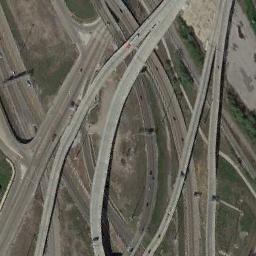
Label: overpass